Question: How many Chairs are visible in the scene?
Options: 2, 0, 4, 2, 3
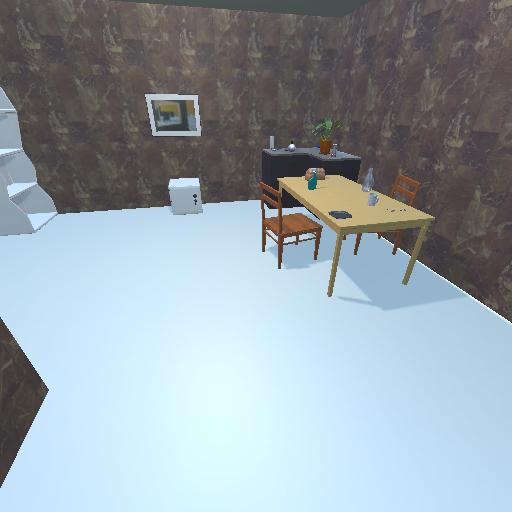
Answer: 2